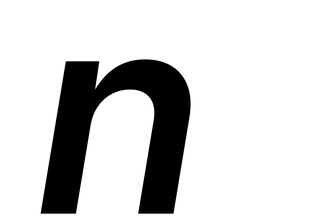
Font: Inter-Italic_SemiBold_Italic